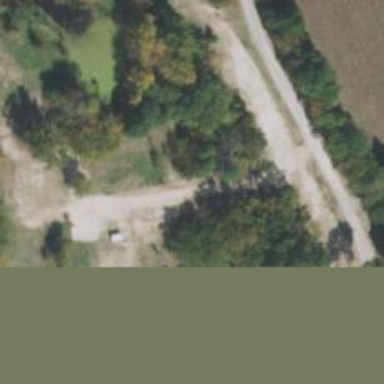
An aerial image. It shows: Driveway.